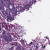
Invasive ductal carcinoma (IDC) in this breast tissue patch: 0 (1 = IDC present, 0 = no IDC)